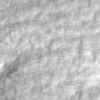
Label: no_change